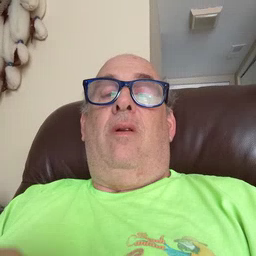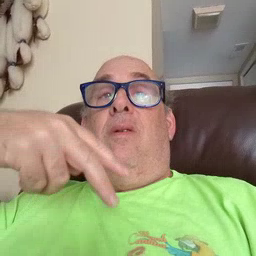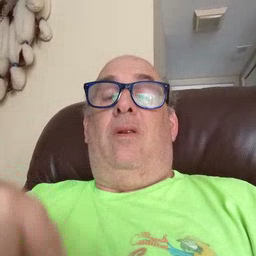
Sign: dance